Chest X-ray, PA view. Patient: 57 years old, sex F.
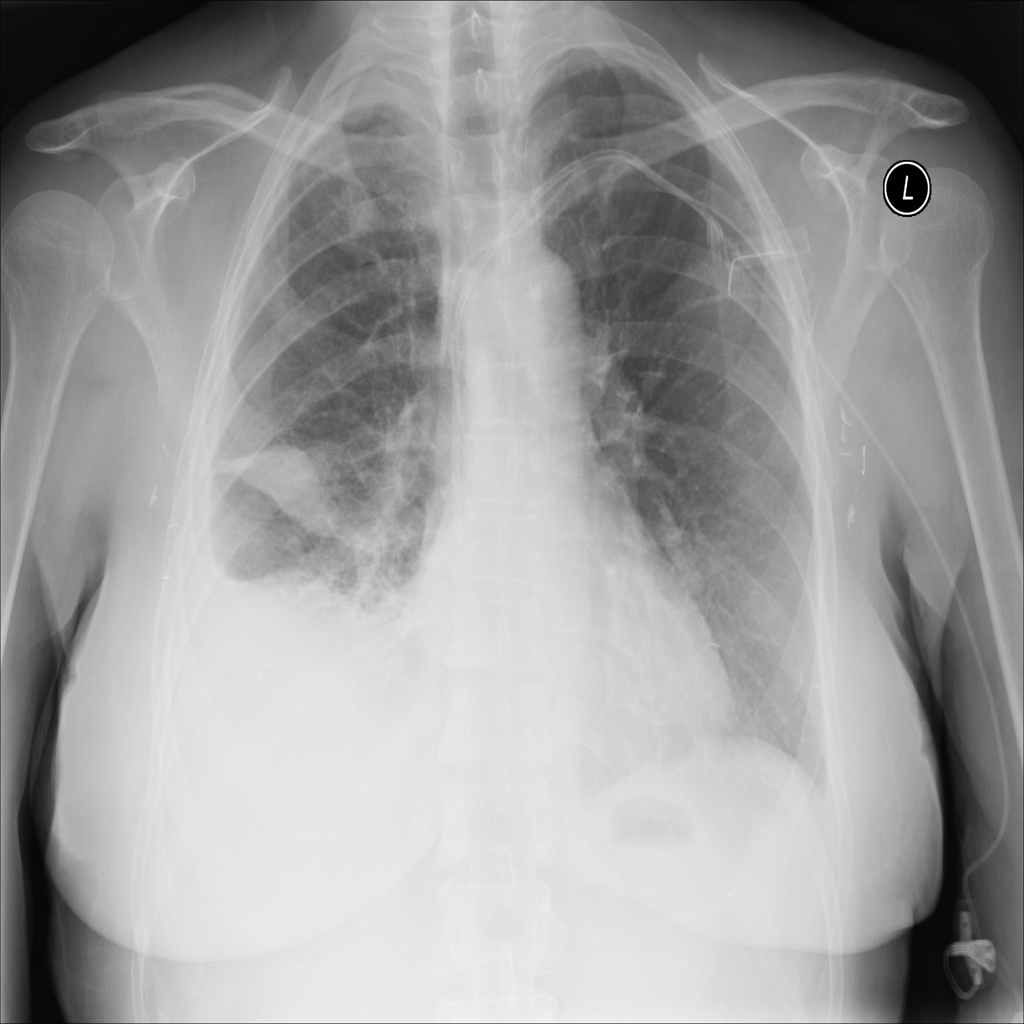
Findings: Atelectasis, Effusion, Infiltration